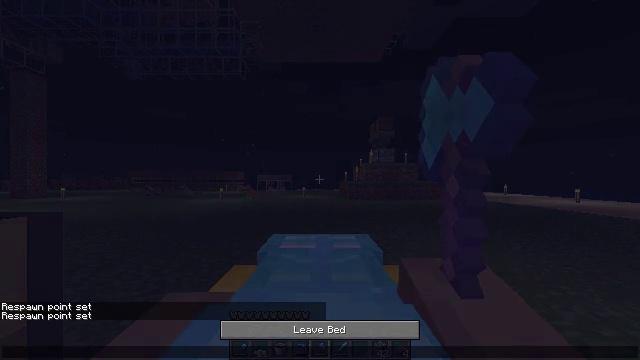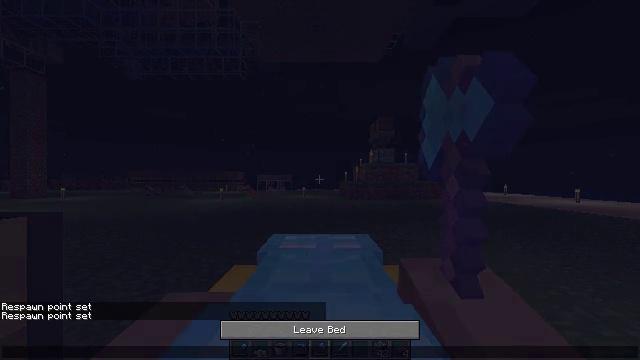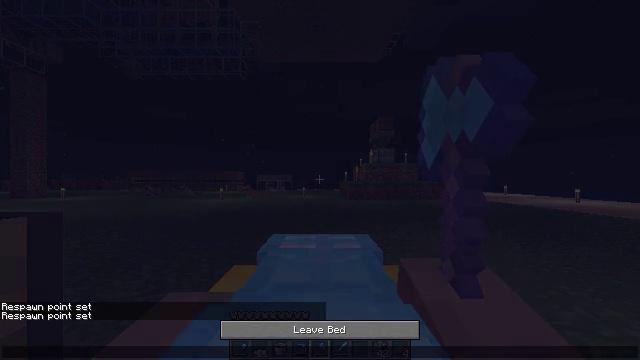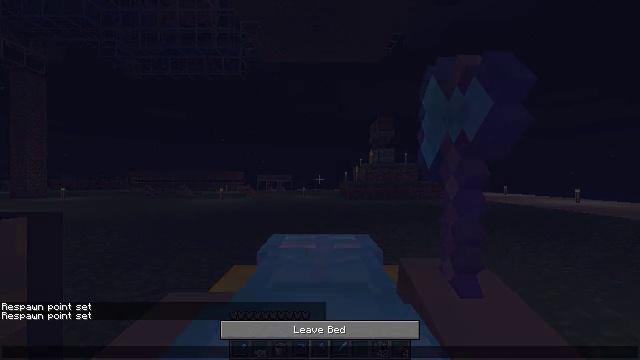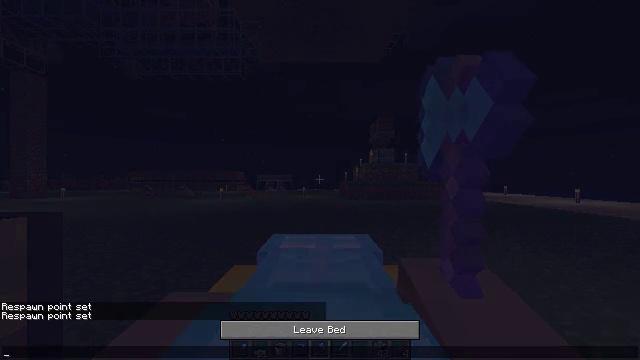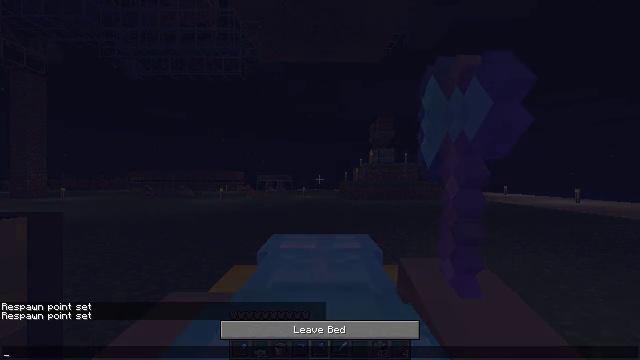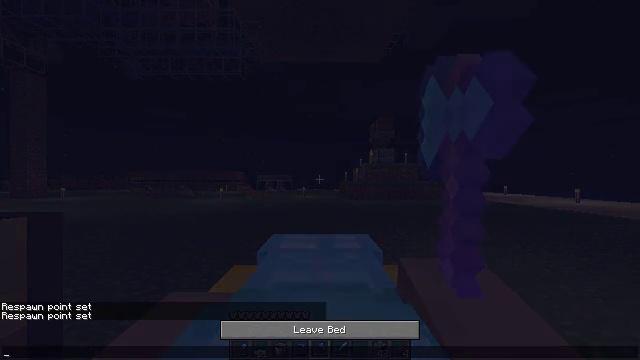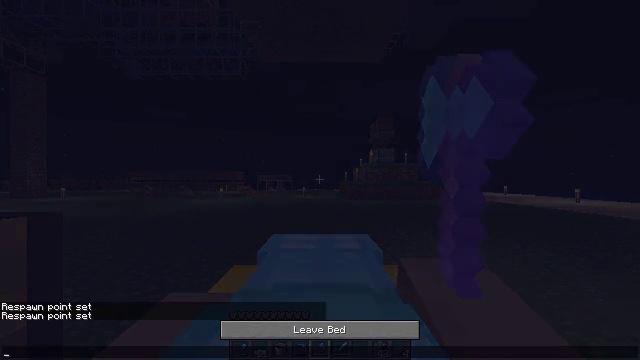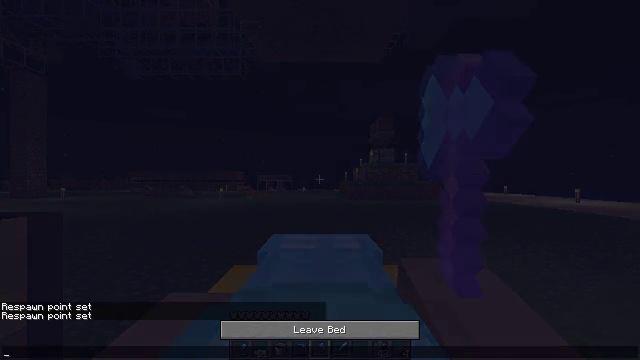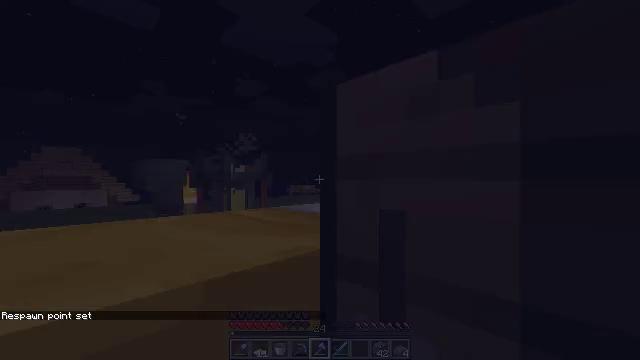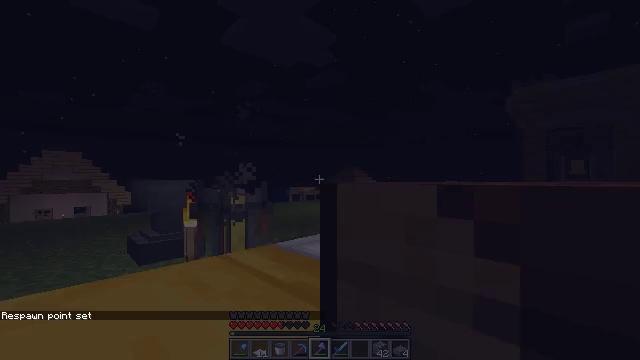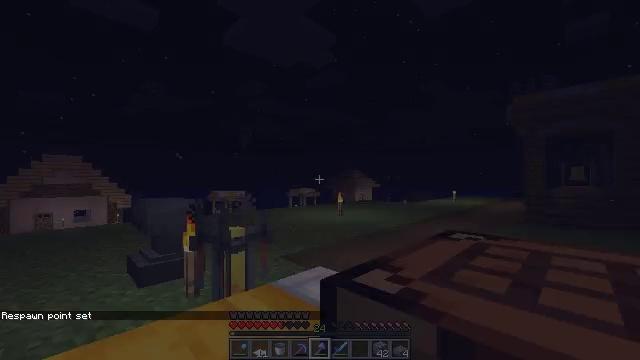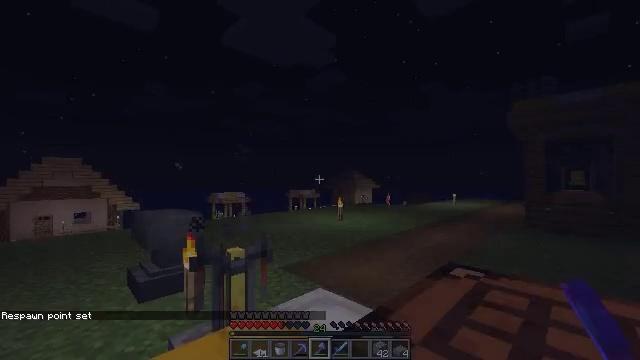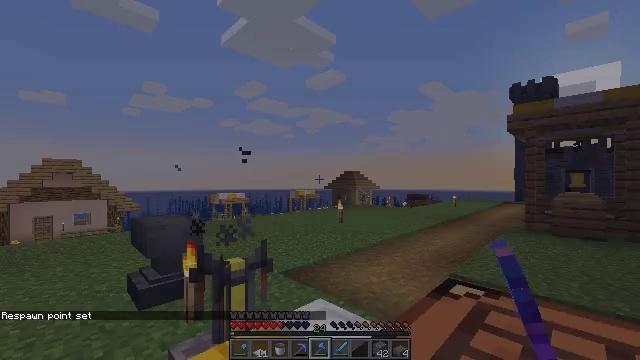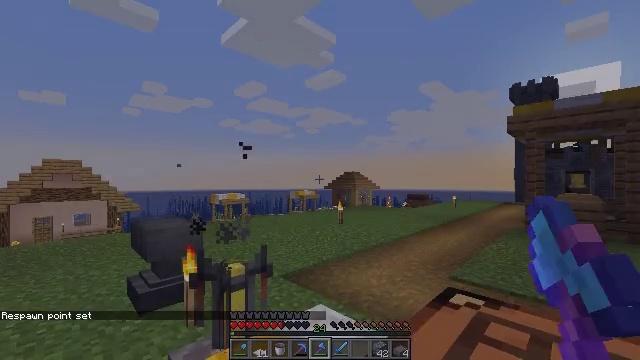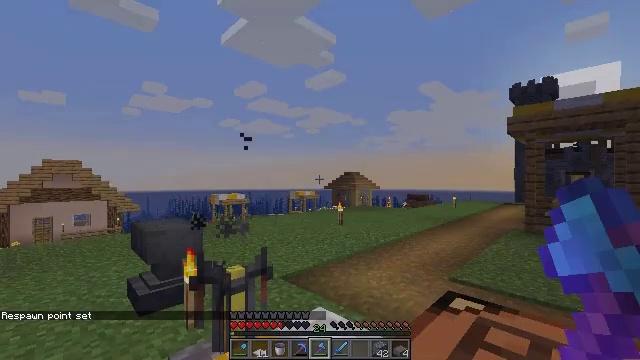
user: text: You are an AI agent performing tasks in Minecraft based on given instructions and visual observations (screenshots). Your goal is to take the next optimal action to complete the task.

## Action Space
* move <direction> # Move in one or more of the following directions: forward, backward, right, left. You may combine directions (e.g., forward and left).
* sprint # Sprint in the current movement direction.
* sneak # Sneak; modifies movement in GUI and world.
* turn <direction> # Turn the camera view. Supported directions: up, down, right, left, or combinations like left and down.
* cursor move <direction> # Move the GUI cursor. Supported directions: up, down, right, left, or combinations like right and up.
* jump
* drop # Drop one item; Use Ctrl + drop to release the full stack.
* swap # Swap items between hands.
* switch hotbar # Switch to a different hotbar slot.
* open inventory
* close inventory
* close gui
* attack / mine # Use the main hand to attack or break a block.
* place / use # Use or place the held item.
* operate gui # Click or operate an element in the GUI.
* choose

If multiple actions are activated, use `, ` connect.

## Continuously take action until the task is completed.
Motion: motion action
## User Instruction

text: Open the crafting table and craft an iron trapdoor with ingots.
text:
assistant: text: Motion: no_op
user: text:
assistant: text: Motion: no_op
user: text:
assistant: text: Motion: no_op
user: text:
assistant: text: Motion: no_op
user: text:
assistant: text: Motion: no_op
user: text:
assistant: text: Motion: no_op
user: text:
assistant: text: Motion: no_op
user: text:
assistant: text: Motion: no_op
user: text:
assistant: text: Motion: no_op
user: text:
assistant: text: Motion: no_op
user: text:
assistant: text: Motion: no_op
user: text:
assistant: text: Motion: no_op
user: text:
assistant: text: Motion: no_op
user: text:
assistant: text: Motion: no_op
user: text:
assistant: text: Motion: no_op
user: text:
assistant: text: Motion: no_op
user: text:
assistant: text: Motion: no_op
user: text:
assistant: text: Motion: no_op
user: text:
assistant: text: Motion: no_op
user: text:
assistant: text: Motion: no_op
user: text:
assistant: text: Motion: no_op
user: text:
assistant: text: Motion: turn right and down
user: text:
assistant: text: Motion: turn right and down
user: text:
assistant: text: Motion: turn right and down
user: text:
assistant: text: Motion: turn right
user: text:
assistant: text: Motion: turn right
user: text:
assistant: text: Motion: turn right
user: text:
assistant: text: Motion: no_op
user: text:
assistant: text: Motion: no_op
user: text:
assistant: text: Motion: move forward